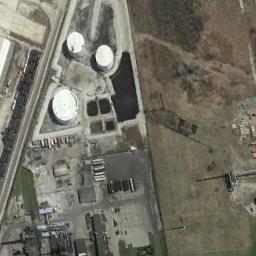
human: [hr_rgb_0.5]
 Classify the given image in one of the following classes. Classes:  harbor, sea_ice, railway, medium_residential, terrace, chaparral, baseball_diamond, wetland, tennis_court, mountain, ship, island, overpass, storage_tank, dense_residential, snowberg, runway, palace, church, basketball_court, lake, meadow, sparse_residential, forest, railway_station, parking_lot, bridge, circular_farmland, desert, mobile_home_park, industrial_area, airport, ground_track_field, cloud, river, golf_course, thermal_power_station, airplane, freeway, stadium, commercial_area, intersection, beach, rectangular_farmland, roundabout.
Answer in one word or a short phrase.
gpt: storage_tank